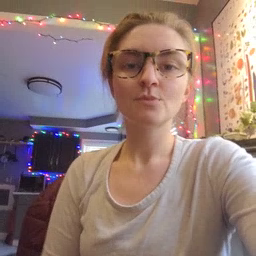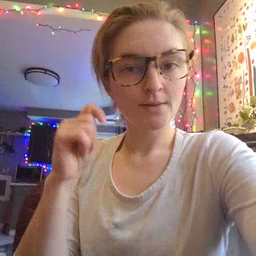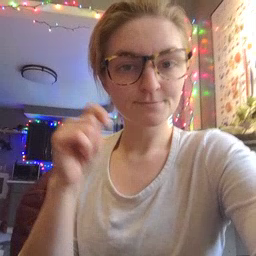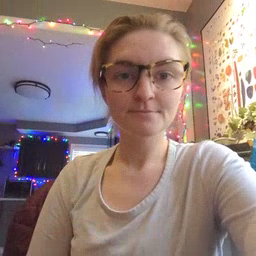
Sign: toy